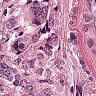
Metastatic tissue present: yes